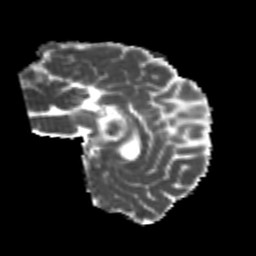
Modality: MD
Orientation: sagittal
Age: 24
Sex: male
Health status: healthy
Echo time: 0.074 s